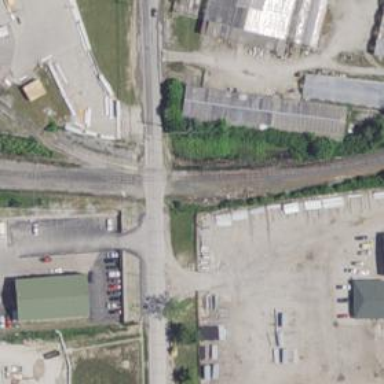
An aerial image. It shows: Level crossing along the railway.